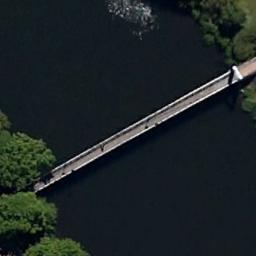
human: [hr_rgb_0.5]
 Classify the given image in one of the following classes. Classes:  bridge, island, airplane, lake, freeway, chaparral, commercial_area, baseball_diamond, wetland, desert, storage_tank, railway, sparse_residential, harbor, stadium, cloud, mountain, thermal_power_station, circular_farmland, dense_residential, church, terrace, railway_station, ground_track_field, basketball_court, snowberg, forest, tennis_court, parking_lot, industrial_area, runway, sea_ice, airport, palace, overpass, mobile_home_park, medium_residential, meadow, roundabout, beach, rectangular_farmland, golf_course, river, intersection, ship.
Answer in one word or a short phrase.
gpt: bridge